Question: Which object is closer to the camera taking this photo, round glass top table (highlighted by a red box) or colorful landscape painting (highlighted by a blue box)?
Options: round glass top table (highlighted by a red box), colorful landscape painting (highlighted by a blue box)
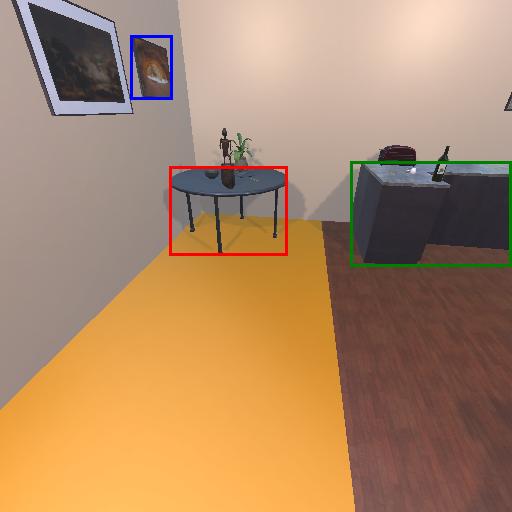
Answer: round glass top table (highlighted by a red box)